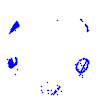
Particle: proton